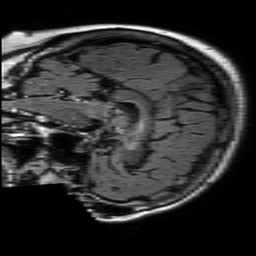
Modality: FLAIR
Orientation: sagittal
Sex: female
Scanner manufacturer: philips
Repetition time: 11 s
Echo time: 0.125 s